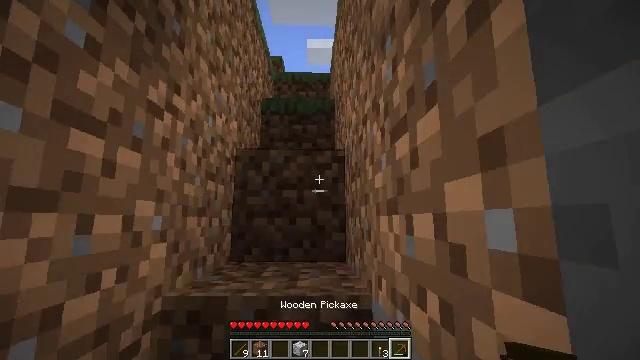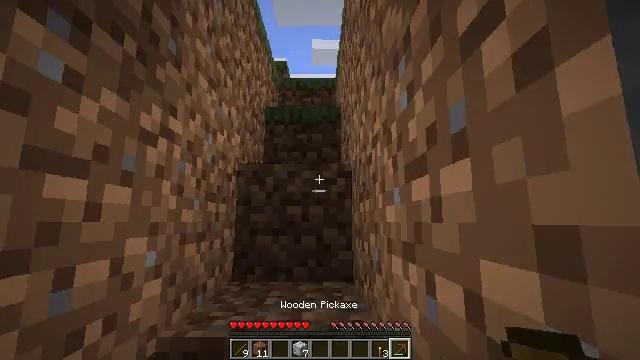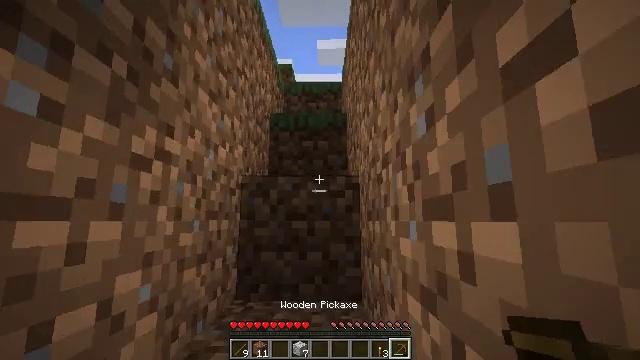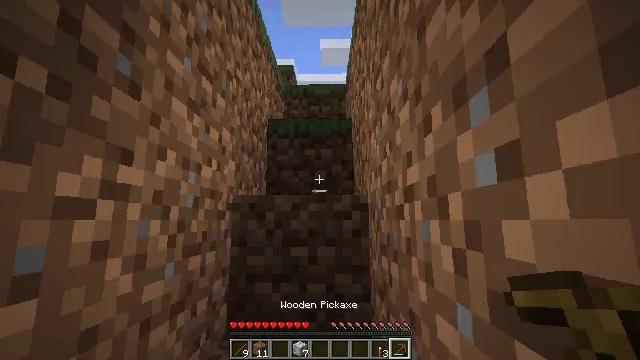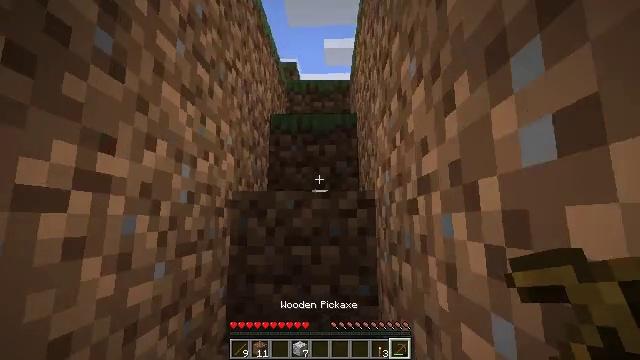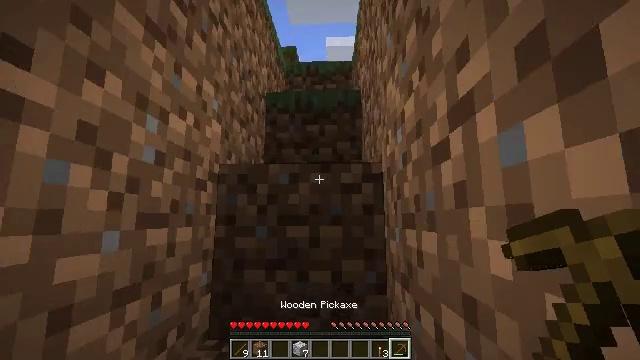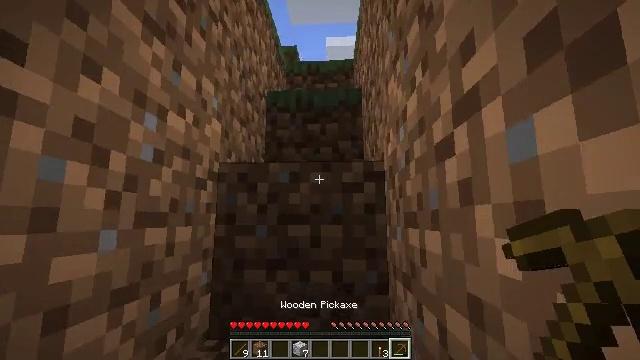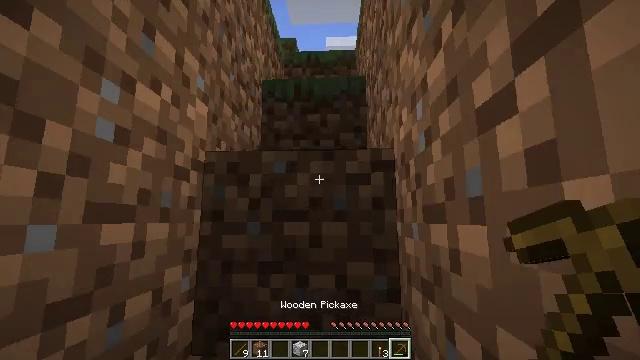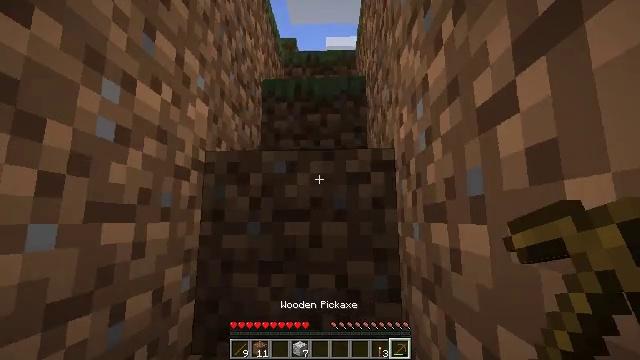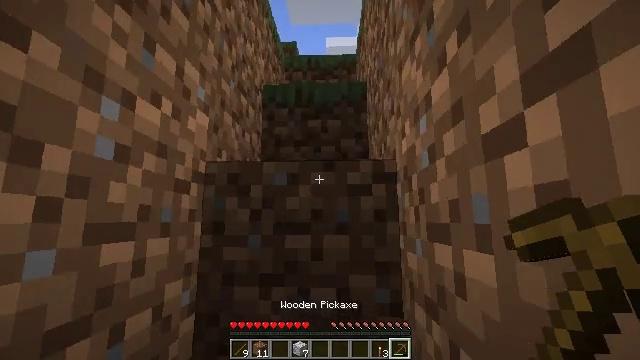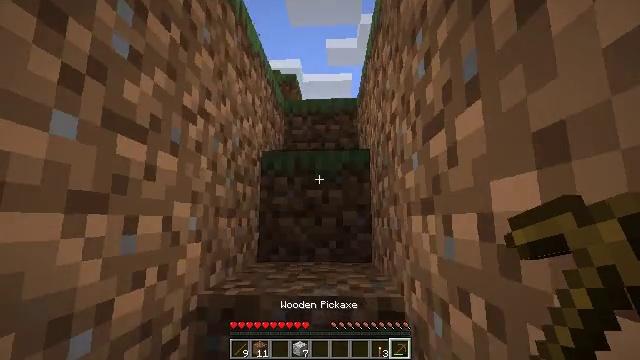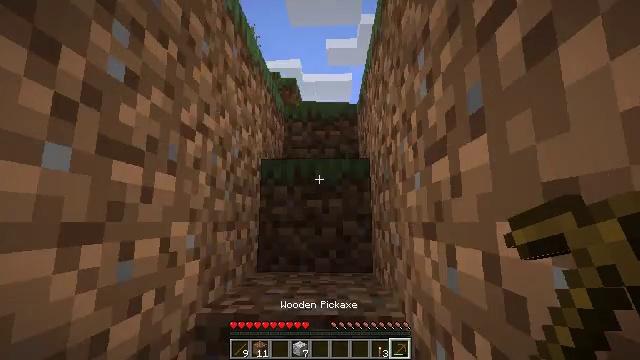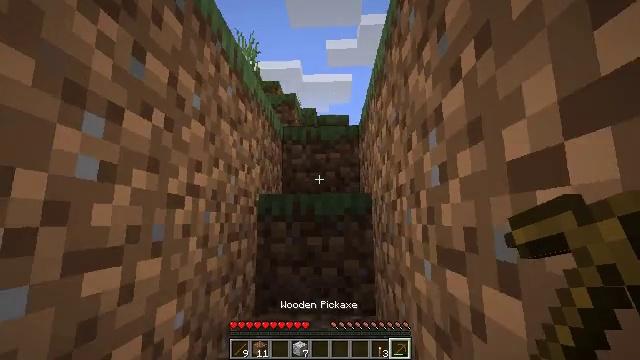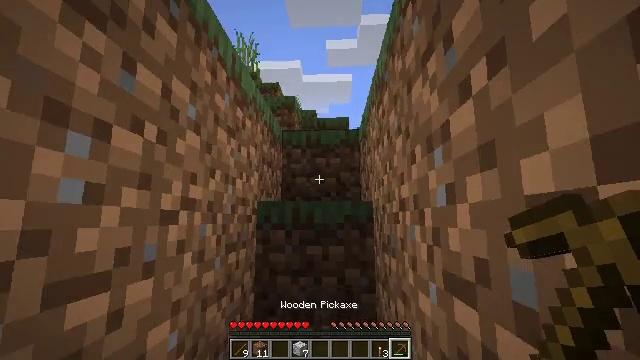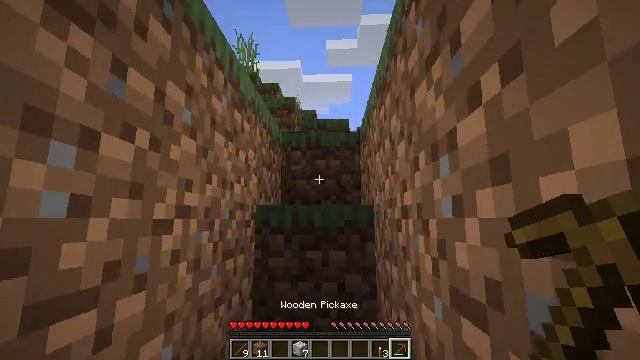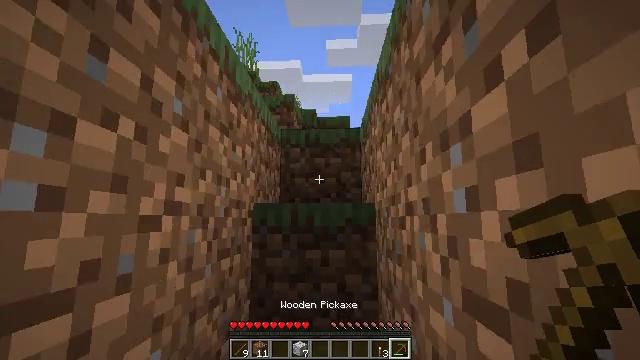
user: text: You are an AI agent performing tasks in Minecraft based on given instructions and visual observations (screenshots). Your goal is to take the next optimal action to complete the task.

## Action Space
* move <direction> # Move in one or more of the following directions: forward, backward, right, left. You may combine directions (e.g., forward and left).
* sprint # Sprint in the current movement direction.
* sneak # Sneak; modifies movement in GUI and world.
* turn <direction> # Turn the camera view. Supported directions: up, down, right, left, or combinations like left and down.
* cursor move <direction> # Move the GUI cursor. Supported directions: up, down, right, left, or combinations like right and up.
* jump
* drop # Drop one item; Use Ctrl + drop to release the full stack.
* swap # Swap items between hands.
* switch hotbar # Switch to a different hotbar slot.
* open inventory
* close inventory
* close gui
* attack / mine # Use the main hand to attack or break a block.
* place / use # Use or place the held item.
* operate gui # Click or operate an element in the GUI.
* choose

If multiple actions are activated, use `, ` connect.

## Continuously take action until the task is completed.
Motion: motion action
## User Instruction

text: Reclaim the furnace for later use.
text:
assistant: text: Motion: move forward, turn left, jump
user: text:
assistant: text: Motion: move forward, turn left, jump
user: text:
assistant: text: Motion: move forward, jump
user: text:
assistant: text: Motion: move forward, jump
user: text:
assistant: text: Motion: move forward, jump
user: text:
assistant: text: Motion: move forward, jump
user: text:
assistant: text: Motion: move forward, jump
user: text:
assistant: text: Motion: move forward, jump
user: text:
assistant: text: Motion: move forward, jump
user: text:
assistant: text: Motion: move forward, jump
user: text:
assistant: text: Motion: move forward, jump
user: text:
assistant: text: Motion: move forward, jump
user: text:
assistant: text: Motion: move forward, jump
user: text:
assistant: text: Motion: move forward, jump
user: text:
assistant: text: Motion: move forward, jump
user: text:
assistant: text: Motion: move forward, jump
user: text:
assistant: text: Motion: move forward, jump
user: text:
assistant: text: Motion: move forward, jump
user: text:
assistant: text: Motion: move forward, jump
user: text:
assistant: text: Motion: move forward, jump
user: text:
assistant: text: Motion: move forward, jump
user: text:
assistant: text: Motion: move forward, jump
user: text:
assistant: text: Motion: move forward, jump
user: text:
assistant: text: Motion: move forward, jump
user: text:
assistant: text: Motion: move forward, jump
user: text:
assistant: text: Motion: move forward, jump
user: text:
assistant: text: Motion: move forward, jump
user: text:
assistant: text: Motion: move forward, jump
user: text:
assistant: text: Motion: move forward, jump
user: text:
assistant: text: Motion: move forward, jump